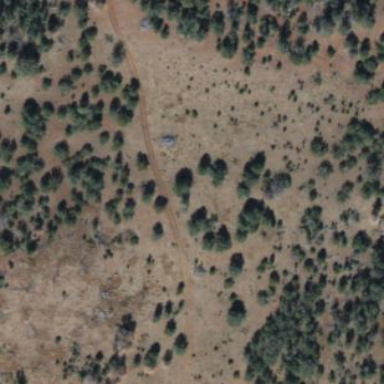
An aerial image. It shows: Area covered in scrub vegetation.